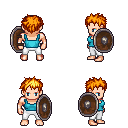
a pixel art fantasy rpg character, male body template, human, light skin, teal pirate shirt, white pants, light blonde bedhead hairstyle, shield, four views (front, back, left, right), 2x2 character sprite sheet, small pixel art, hard edges, no anti-aliasing